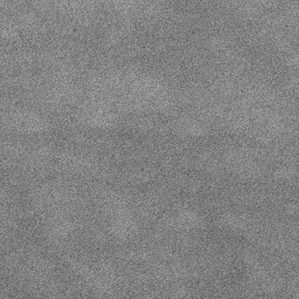
Label: frost